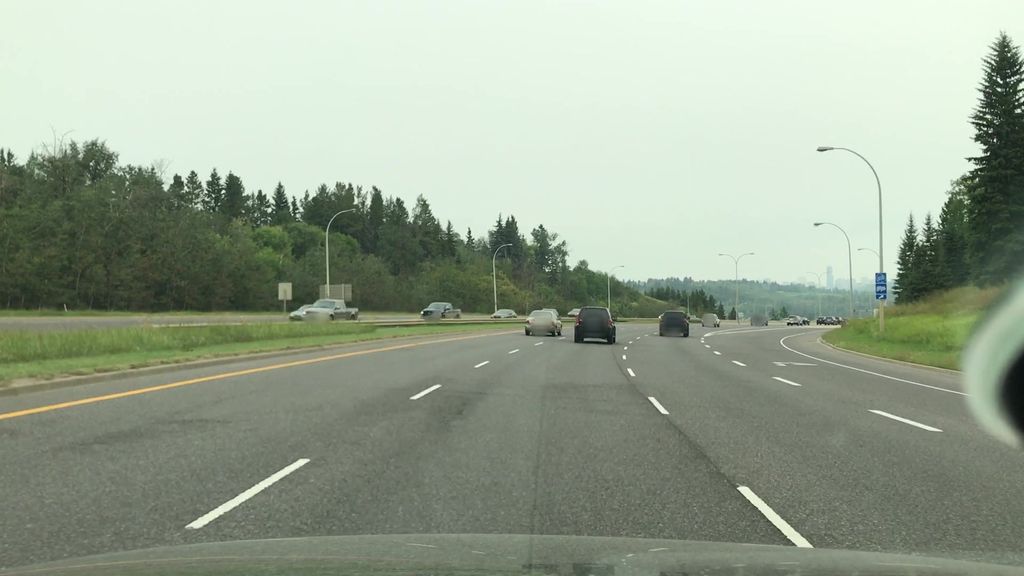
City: edmonton